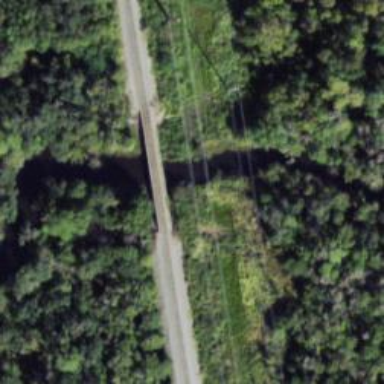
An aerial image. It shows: Railway bridge.